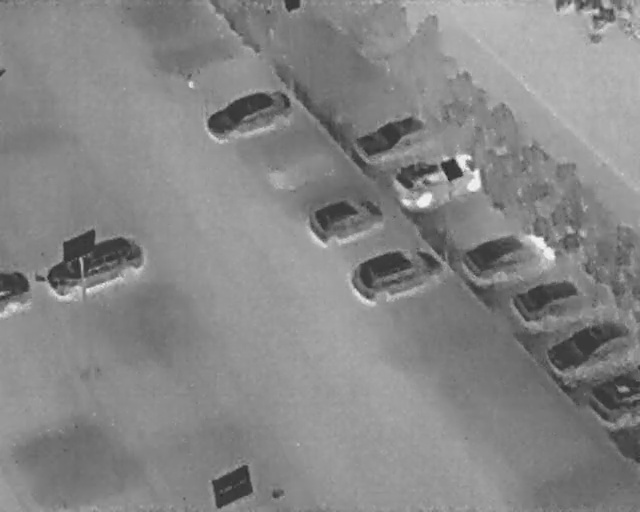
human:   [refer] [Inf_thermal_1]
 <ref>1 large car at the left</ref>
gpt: <box>[[11, 41, 18, 62, 155]]</box>

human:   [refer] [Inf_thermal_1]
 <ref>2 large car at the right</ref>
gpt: <box>[[75, 40, 82, 59, 159], [88, 58, 95, 75, 159]]</box>

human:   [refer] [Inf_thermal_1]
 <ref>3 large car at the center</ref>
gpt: <box>[[50, 35, 57, 49, 154], [64, 25, 72, 43, 157], [57, 44, 66, 62, 160]]</box>

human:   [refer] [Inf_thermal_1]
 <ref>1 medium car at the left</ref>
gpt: <box>[[-1, 53, 6, 60, 2]]</box>

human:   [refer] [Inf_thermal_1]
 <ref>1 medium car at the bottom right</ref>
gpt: <box>[[91, 72, 100, 82, 2]]</box>

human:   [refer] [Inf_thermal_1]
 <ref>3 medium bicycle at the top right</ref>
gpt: <box>[[92, 1, 96, 5, 53], [90, -1, 92, 3, 2], [95, 0, 98, 3, 2]]</box>